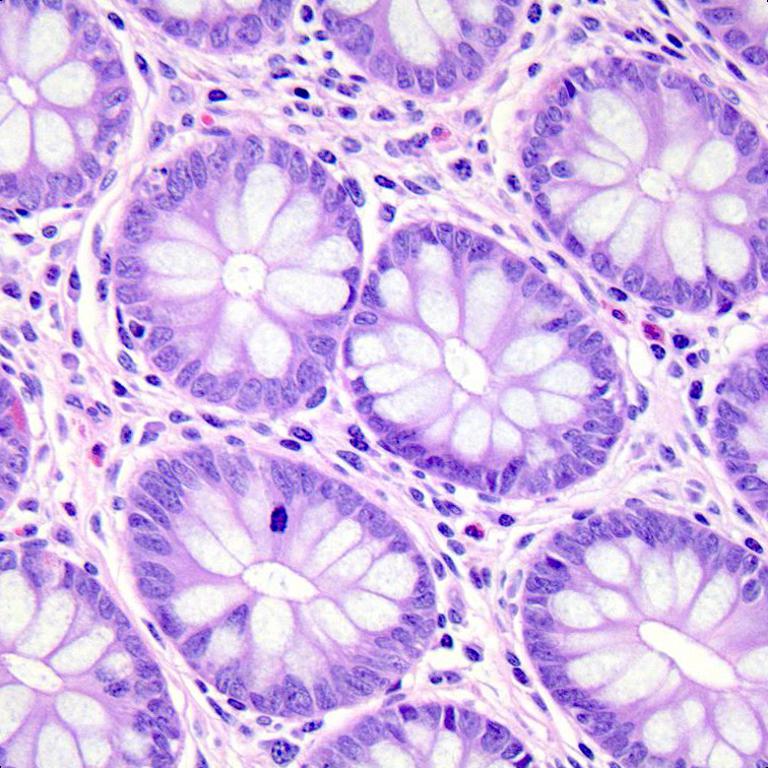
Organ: colon
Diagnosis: benign